Interaction volume radius: 5 \u00c5
Interaction volume height: 40 \u00c5
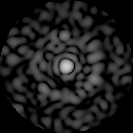
Disorder parameter: 0.8293